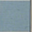
Piece: xx